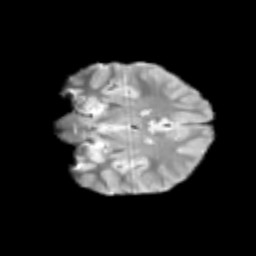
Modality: T2w
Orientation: coronal
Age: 11
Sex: male
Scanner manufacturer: siemens
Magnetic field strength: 3 T
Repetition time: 3.8 s
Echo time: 0.07 s